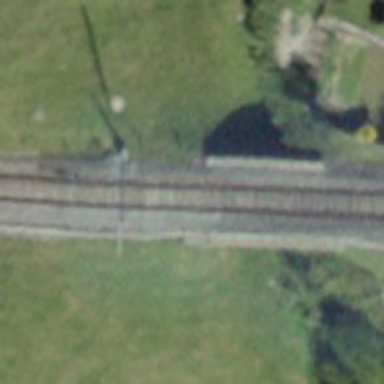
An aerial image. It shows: Bridge with electrified rail tracks and contact line.